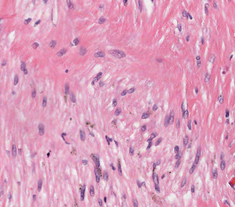
Tumor epithelial tissue: no
Tumor-associated stroma tissue: yes
Normal tissue: no